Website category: movie
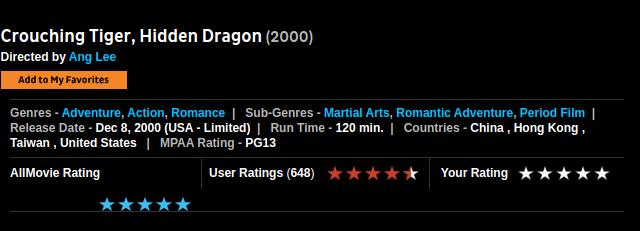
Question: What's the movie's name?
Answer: Crouching Tiger, Hidden Dragon

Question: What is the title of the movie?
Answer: Crouching Tiger, Hidden Dragon

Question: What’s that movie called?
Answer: Crouching Tiger, Hidden Dragon

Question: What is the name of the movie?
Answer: Crouching Tiger, Hidden Dragon

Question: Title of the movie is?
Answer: Crouching Tiger, Hidden Dragon

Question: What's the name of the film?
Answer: Crouching Tiger, Hidden Dragon

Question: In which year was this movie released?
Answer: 2000

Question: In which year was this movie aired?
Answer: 2000

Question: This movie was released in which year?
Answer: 2000

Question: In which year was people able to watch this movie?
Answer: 2000

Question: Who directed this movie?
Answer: Ang Lee

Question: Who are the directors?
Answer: Ang Lee

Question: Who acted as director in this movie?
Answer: Ang Lee

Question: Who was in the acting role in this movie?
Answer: Ang Lee

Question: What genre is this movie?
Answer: Adventure , Action , Romance

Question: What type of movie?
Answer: Adventure , Action , Romance

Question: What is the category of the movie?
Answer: Adventure , Action , Romance

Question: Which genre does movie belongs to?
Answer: Adventure , Action , Romance

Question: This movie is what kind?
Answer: Adventure , Action , Romance

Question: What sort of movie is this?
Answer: Adventure , Action , Romance

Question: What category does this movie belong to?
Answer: Adventure , Action , Romance

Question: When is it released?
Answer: Dec 8, 2000 (USA - Limited)

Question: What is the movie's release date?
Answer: Dec 8, 2000 (USA - Limited)

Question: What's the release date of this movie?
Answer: Dec 8, 2000 (USA - Limited)

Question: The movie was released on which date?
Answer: Dec 8, 2000 (USA - Limited)

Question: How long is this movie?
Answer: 120 min.

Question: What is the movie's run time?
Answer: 120 min.

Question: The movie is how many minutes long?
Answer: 120 min.

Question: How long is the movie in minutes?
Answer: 120 min.

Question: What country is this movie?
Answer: China , Hong Kong , Taiwan , United States

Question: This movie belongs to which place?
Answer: China , Hong Kong , Taiwan , United States

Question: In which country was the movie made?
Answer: China , Hong Kong , Taiwan , United States

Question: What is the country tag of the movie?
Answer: China , Hong Kong , Taiwan , United States

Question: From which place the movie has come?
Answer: China , Hong Kong , Taiwan , United States